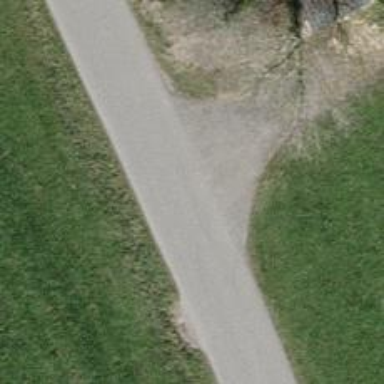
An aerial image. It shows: Track with grade 3 pebblestone surface.